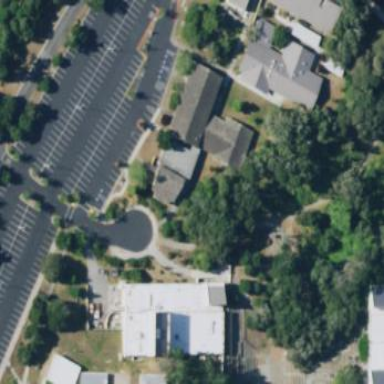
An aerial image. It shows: School building.